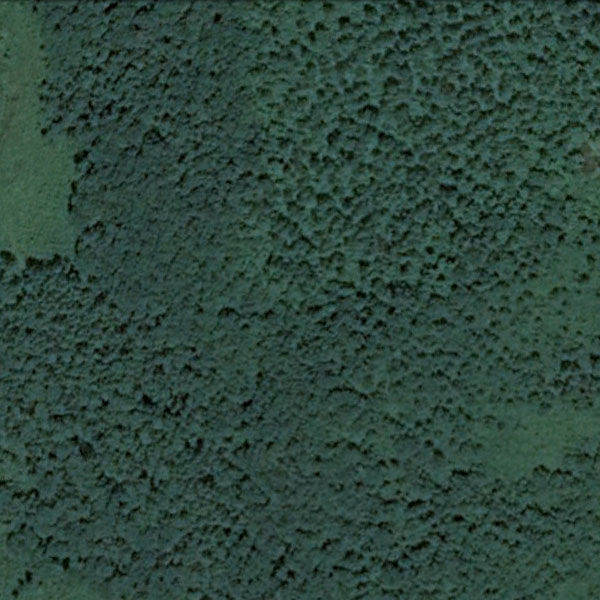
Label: Forest